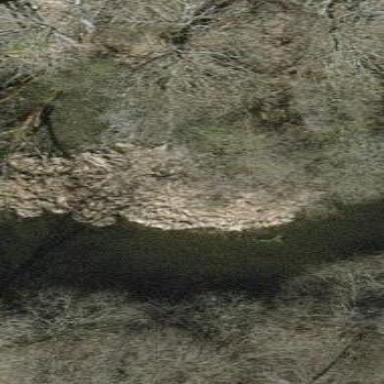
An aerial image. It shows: Pond with natural water.